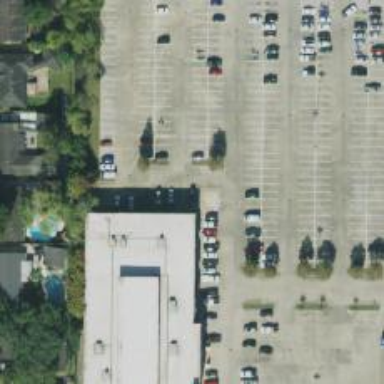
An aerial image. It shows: Parking space is available.